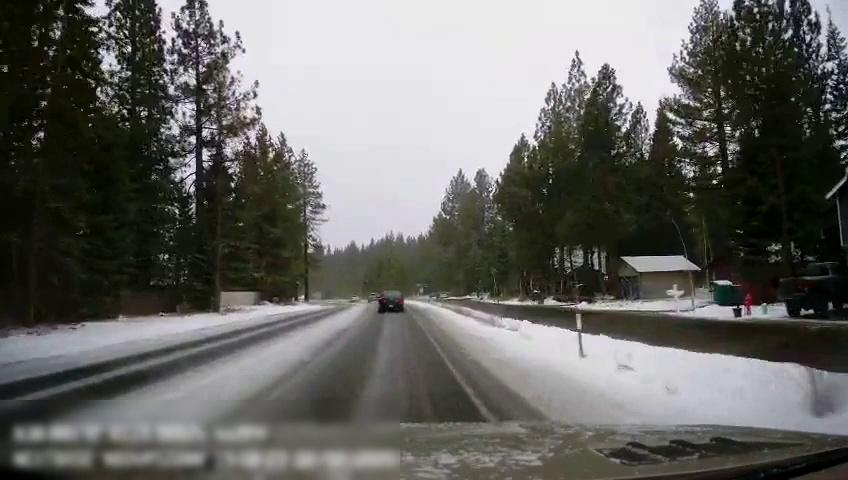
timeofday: Day
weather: Snowy
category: Drivable Space
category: Drivable Space
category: Vehicles | Truck
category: Vehicles | Car
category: Vehicles | Car
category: Vehicles | Car
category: Lanes | Current Lane